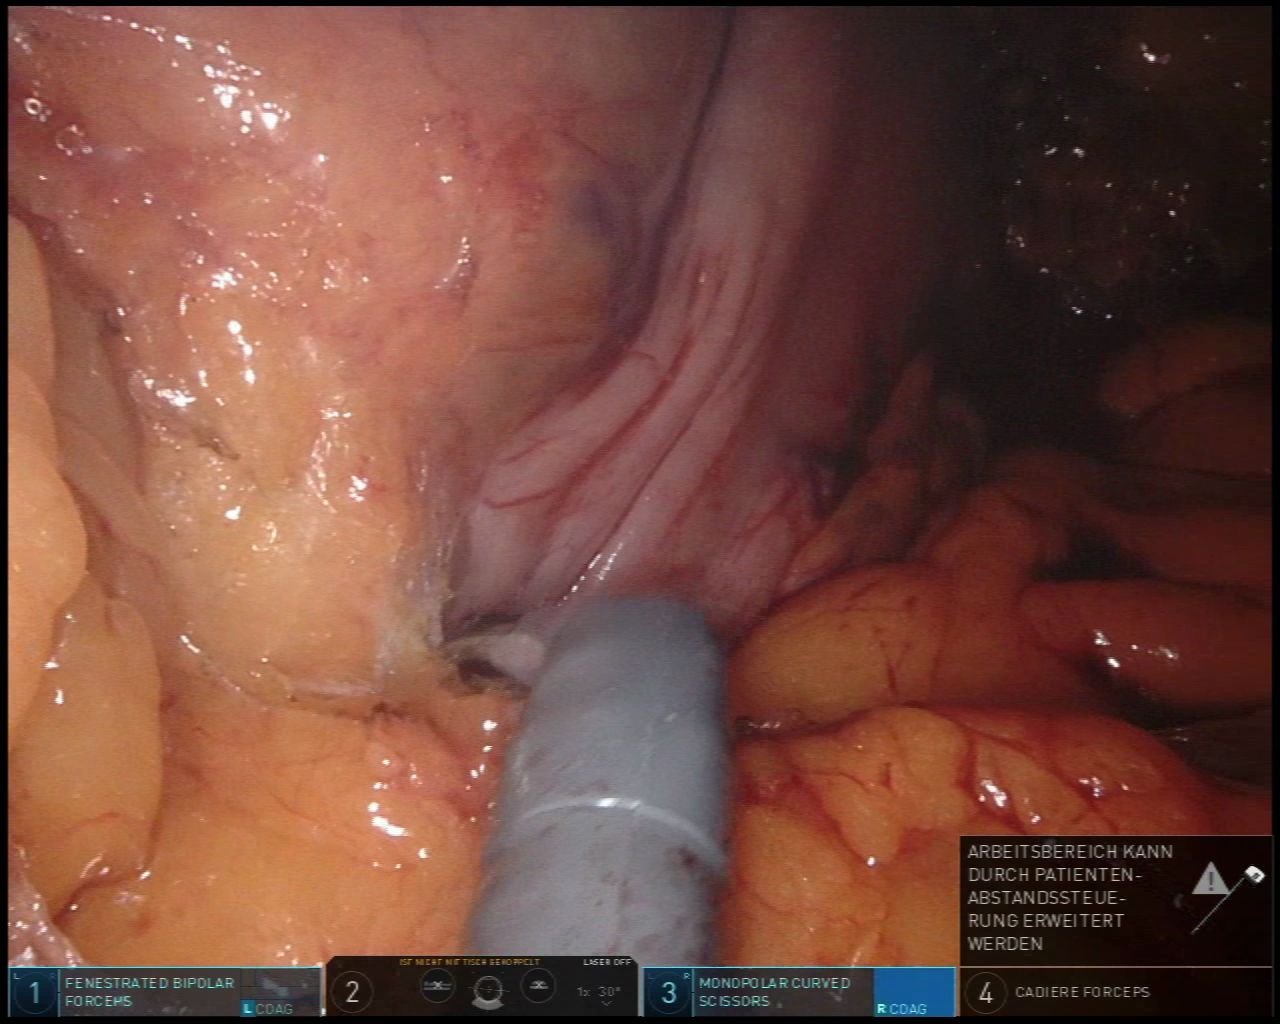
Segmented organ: stomach
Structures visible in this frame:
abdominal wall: no
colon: no
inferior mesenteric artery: no
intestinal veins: no
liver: no
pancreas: no
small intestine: no
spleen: no
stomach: yes
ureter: no
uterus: no
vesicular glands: no